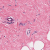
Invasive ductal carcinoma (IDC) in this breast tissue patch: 0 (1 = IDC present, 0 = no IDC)